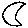
Label: moon